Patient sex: M
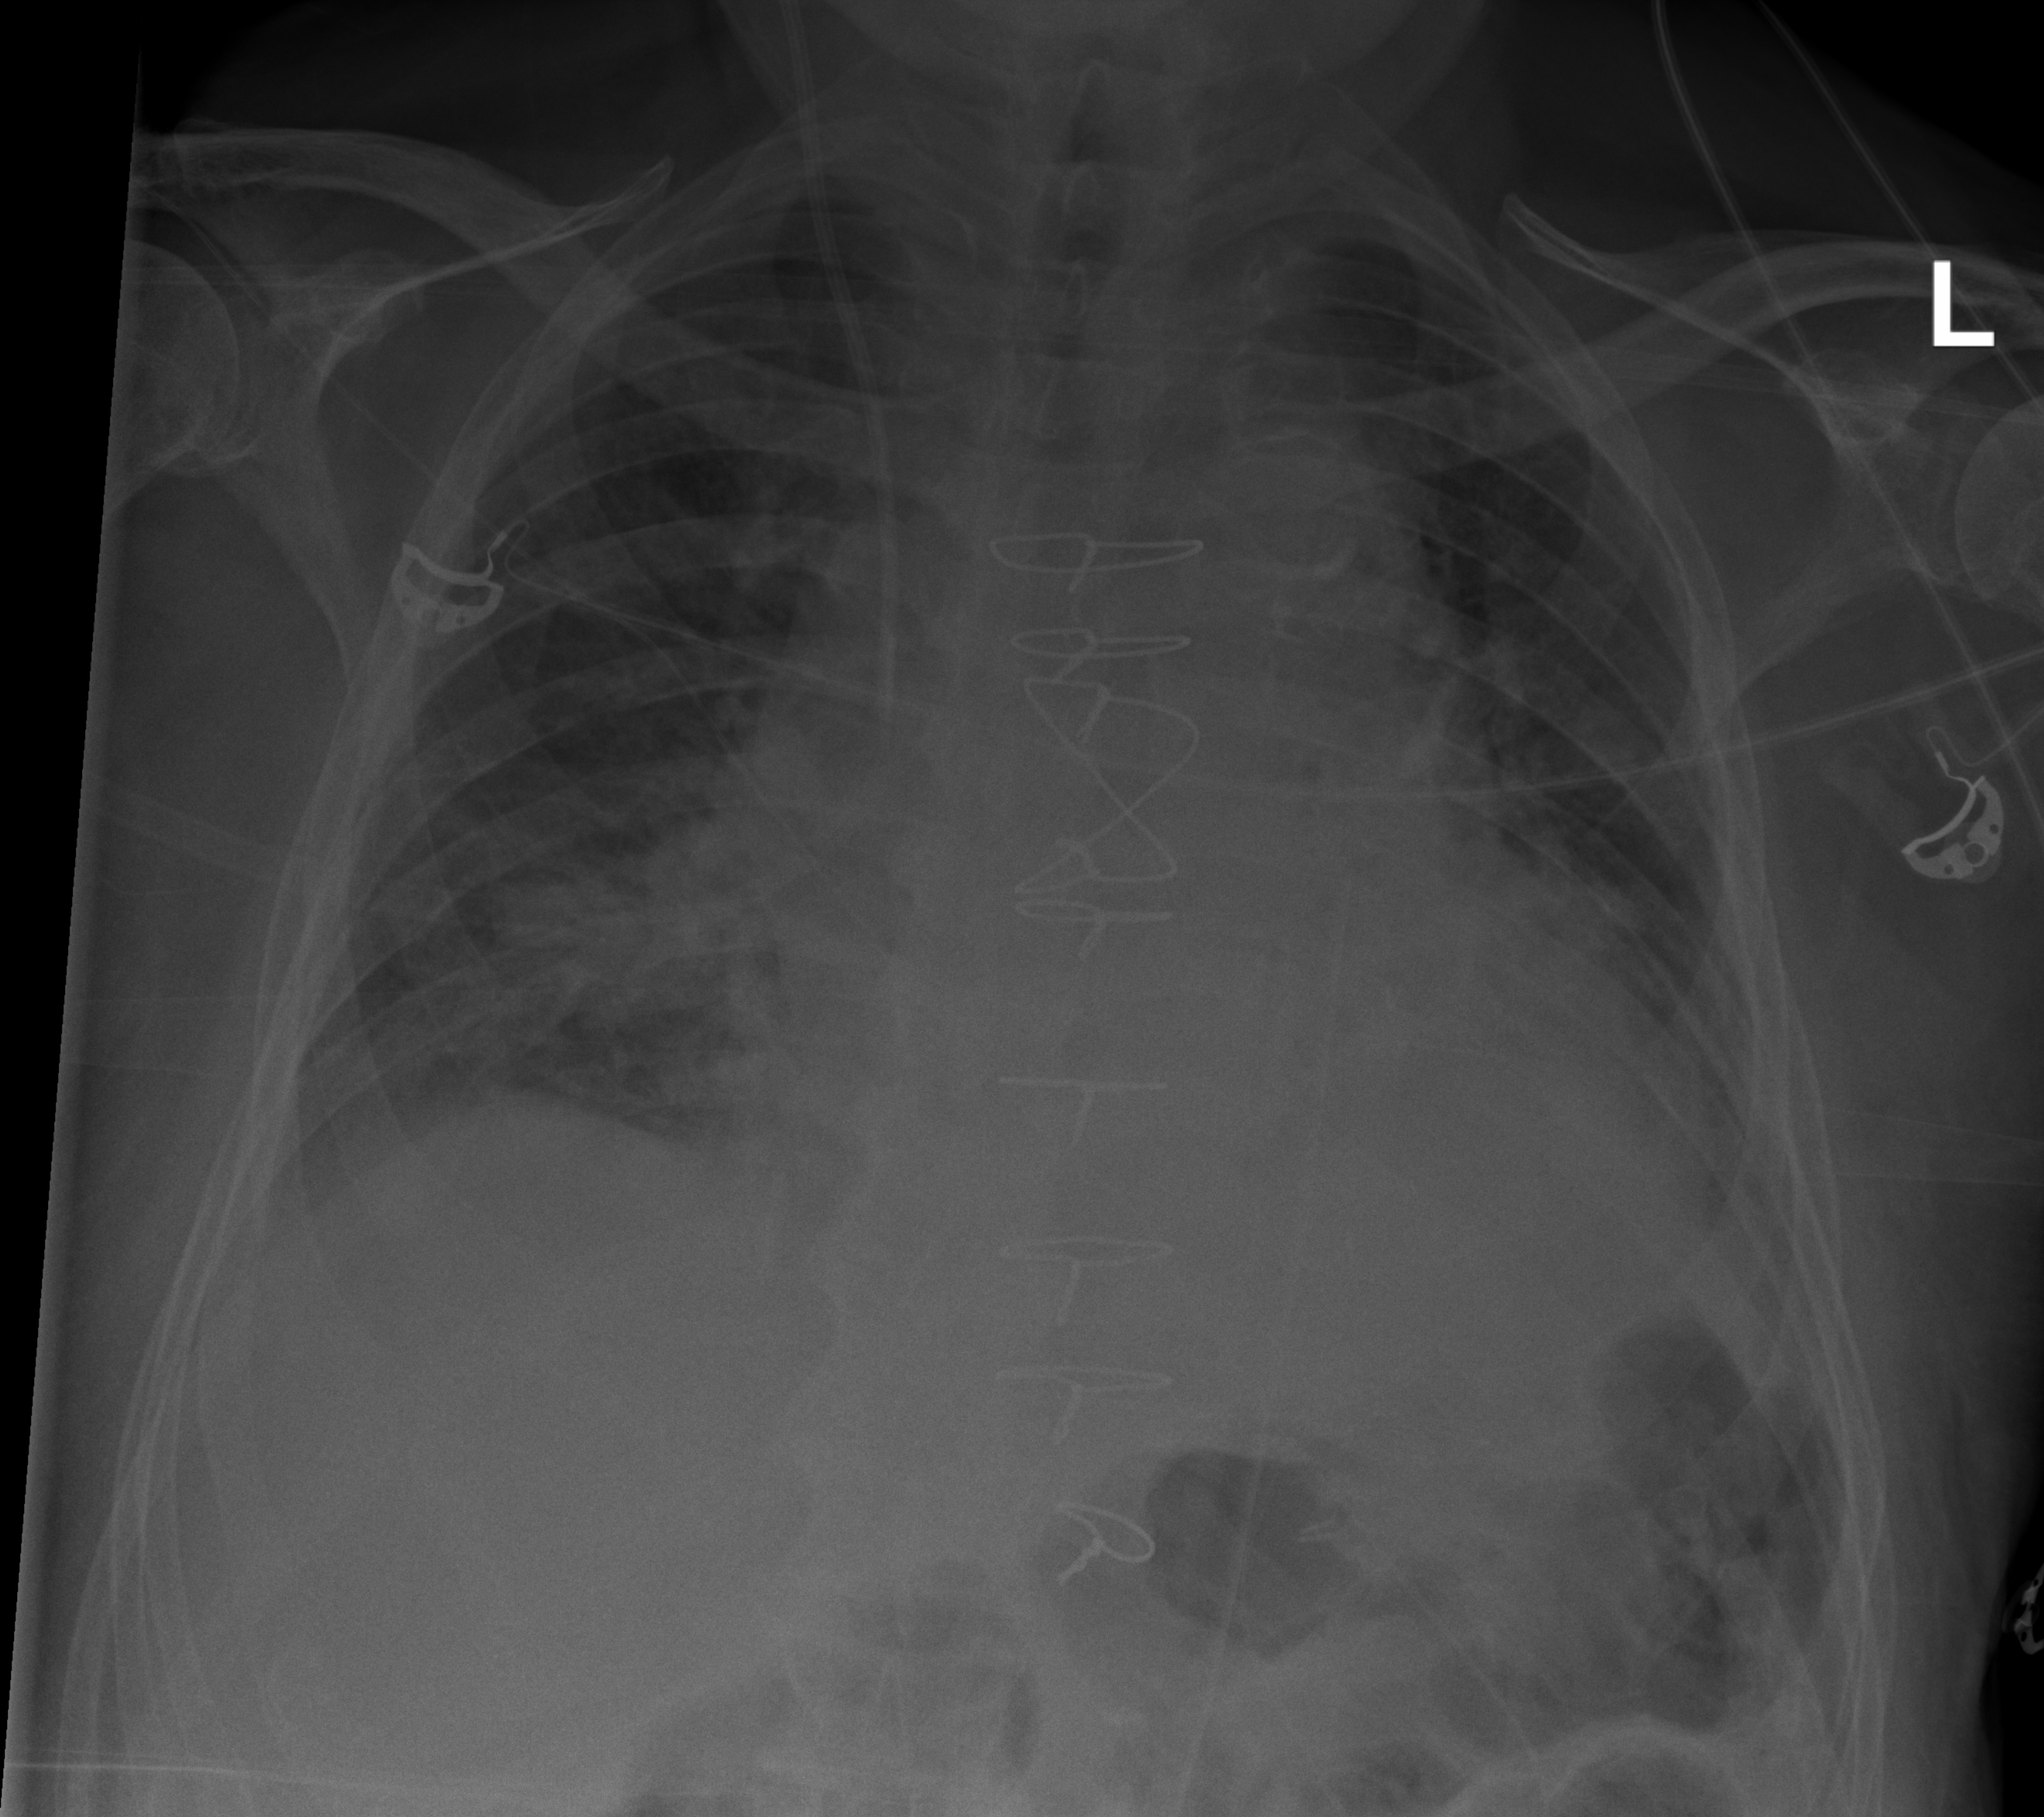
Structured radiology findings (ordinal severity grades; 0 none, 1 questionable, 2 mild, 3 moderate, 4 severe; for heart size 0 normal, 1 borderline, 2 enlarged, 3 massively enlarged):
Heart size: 3
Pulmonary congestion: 3
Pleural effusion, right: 2
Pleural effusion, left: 2
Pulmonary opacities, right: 2
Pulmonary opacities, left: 2
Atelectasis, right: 2
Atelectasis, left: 3